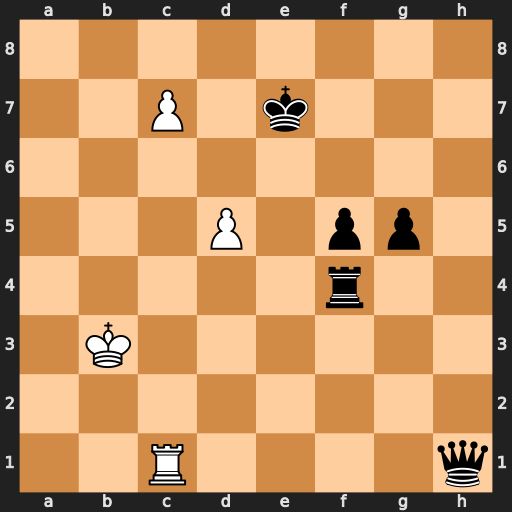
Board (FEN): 8/2P1k3/8/3P1pp1/5r2/1K6/8/2R4q
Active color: w
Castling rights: -
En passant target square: -
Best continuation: Rxh1